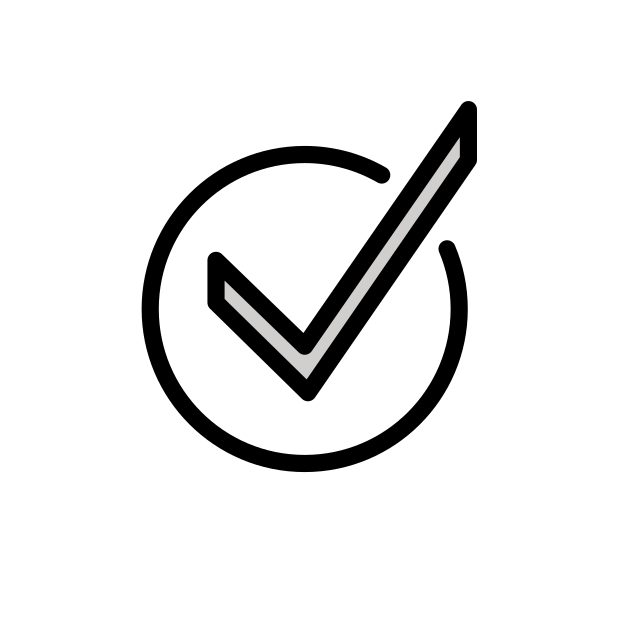
mark